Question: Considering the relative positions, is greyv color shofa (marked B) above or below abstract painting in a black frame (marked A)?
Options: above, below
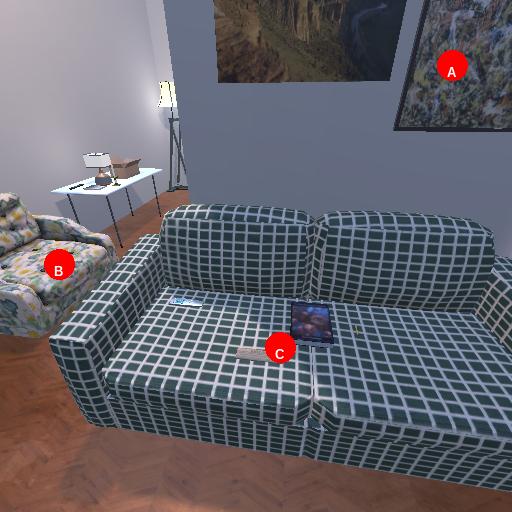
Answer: above